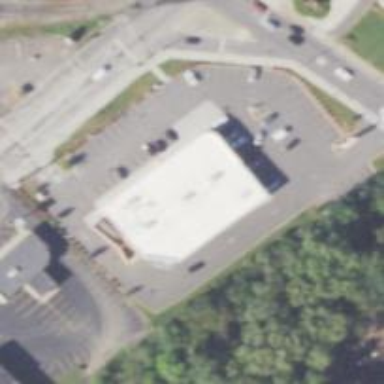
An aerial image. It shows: Pharmacy providing healthcare services.